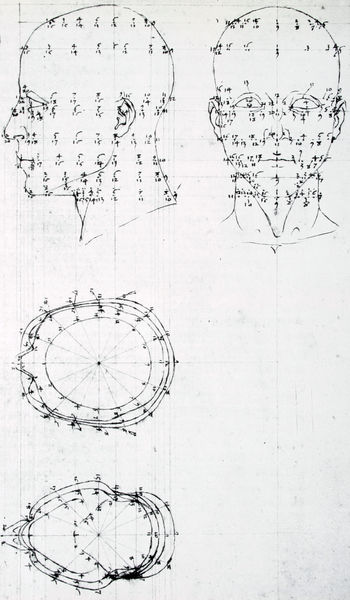
Titel: De Prospectiva Pingendi, Libro Terzo, Fig. LXIV.
Künstler: Piero della Francesca
Standort: Reggio Emilia
Institution: Biblioteca Panizzi
Schlagwörter: dunkel, feder, kopf, mann, weiß, hell, köpfe, mund, nase, ohr, profil, schwarz, skizze, stirn, zeichnung, masse, anatomie, augen, gesicht, mensch, schädel, hals, auge, blatt, frontal, kinn, lippen, ohren, rechts, schulter, schrift, papier, ansicht, perspektive, studie, formen, grafik, linien, nasen, glatze, zahlen, ziffern, seitenansicht, striche, oben, unten, punkte, tusche, links, linie, draufsicht, linear, form, druck, schnitt, stich, seite, illustration, strich, beschriftung, bleistift, medizin, entwurf, tinte, chinesisch, frontalansicht, zahl, dürer, nummern, menschlich, querschnitt, proportionen, massstab, aufriss, zeichung, leonardo, längsschnitt, vorne, berechnung, abmessungen, maßangaben, relation, vermessung, versuch, von oben, messen, vorn, gehirn, von unten, asiat, linearlinien, propotion, nerven, da vonci, audran, strahlenmodell, neren